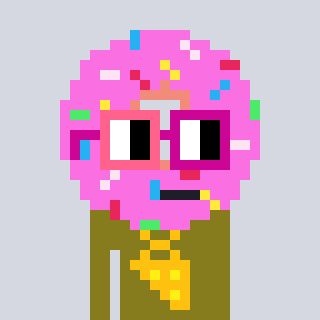
a pixel art character with square pink and red glasses, a doughnut-shaped head and a gunk-colored body on a cool background